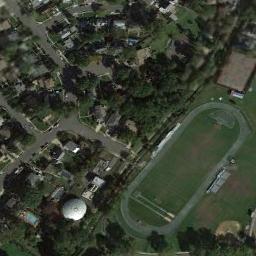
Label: ground_track_field